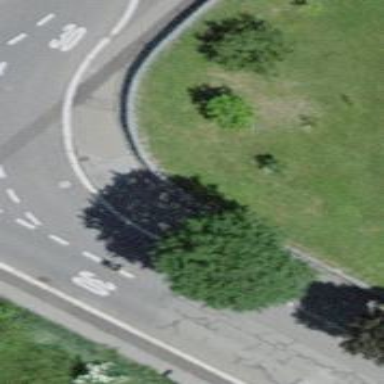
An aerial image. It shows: Raised kerb.